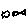
Label: fish